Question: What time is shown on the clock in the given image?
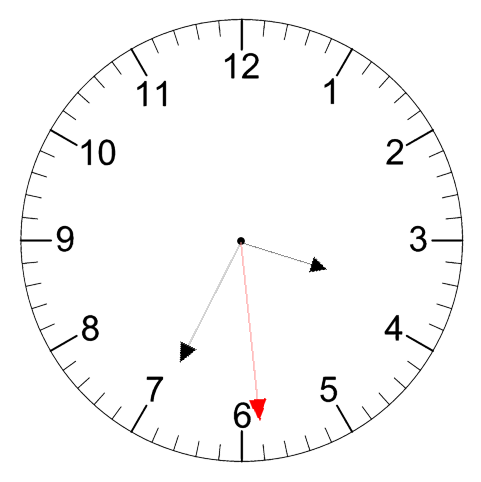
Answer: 03:34:29